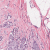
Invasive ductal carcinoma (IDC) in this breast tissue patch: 1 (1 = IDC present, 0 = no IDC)